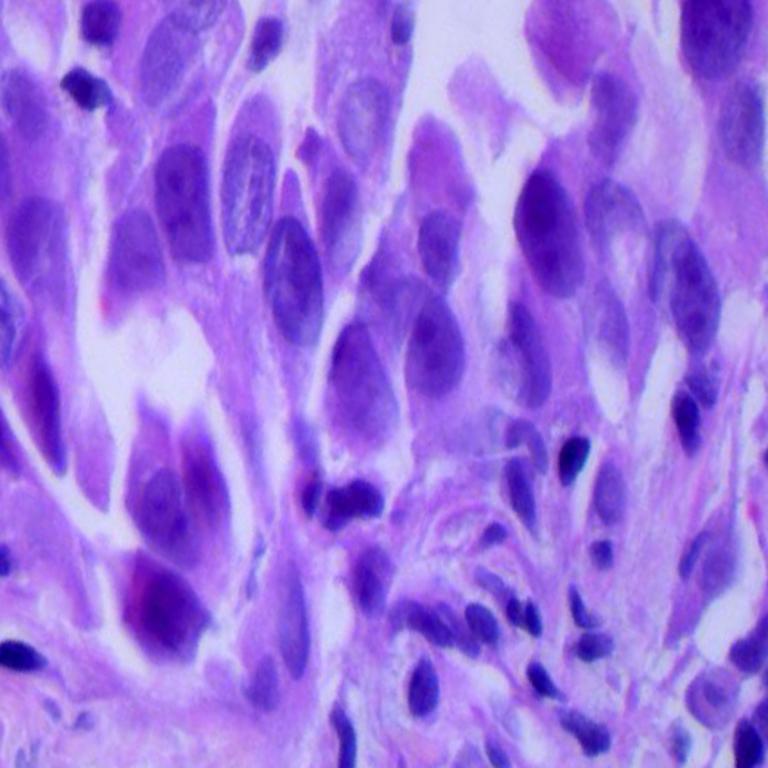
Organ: lung
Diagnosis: adenocarcinomas